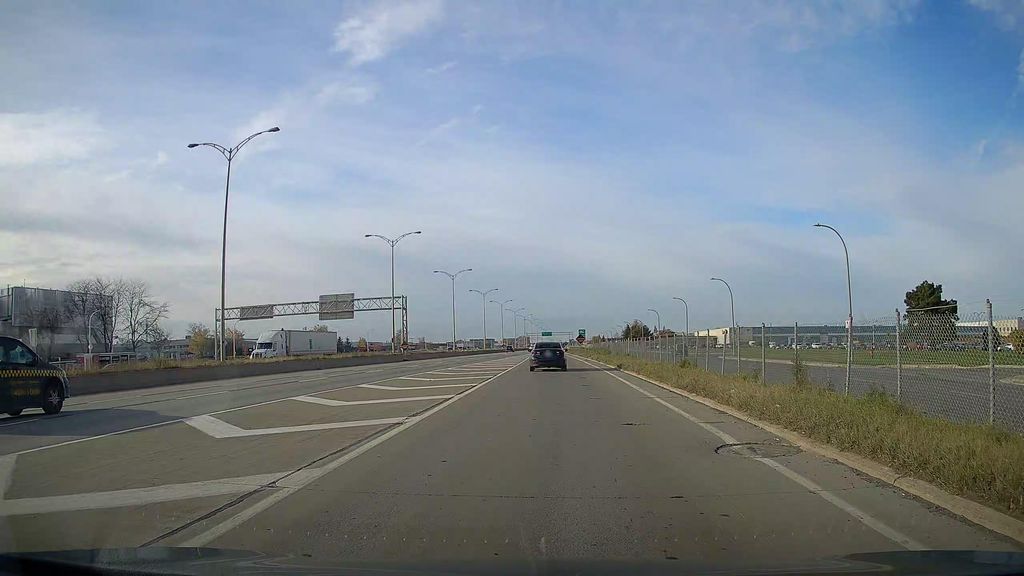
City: montreal